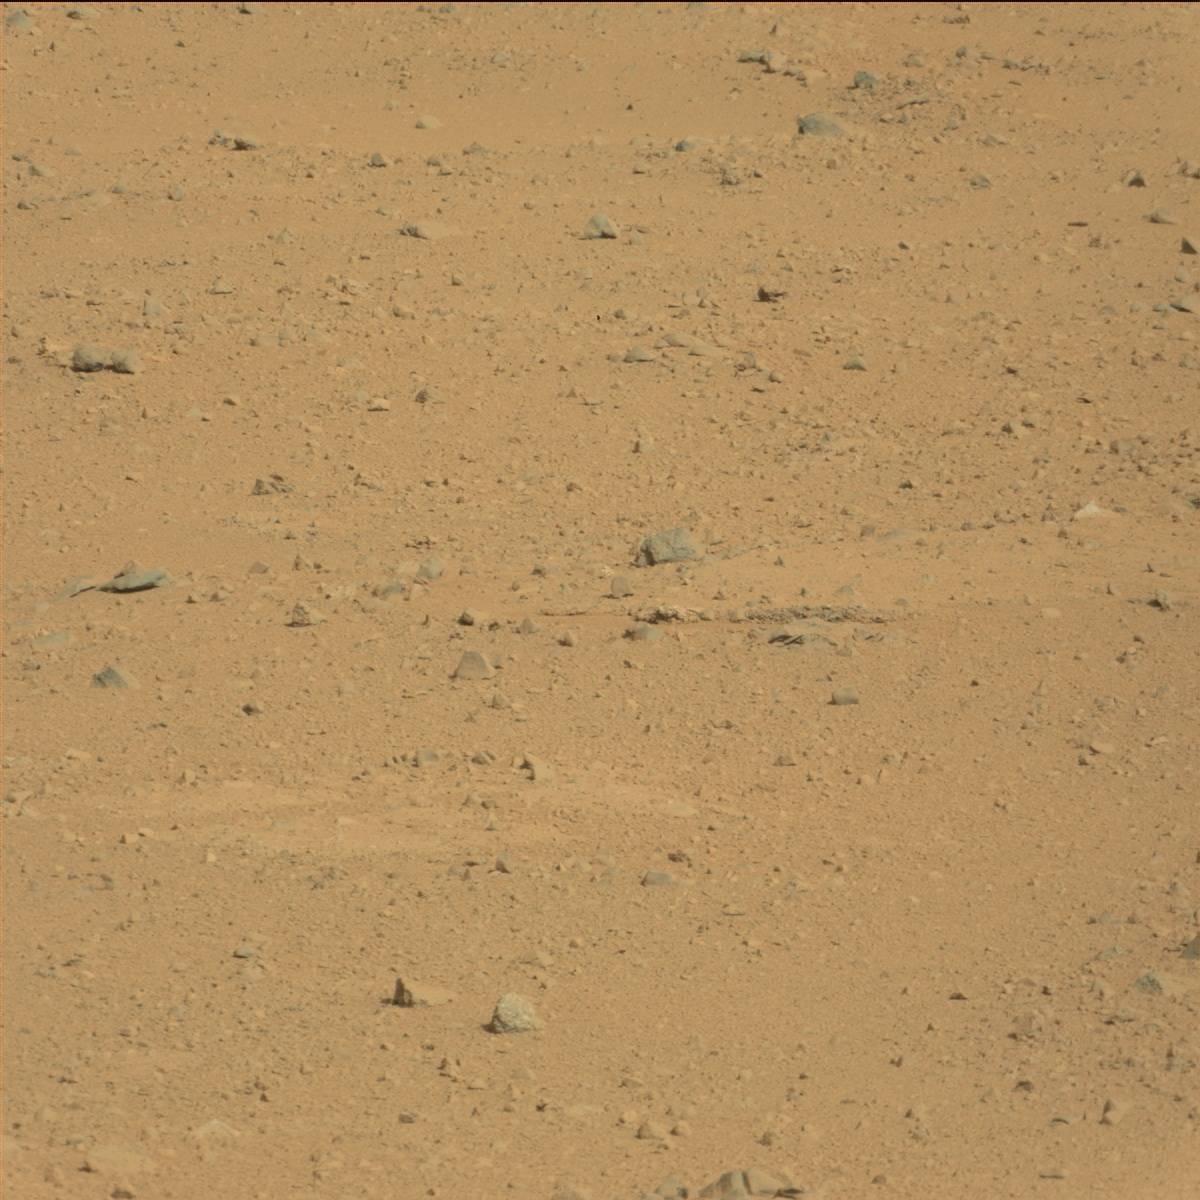
Terrain classes present: Bedrock, Rock, Sand / Soil